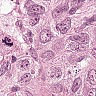
Metastatic tissue present: yes